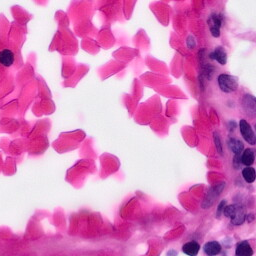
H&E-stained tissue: Pancreatic